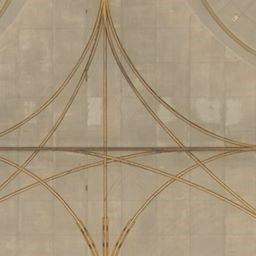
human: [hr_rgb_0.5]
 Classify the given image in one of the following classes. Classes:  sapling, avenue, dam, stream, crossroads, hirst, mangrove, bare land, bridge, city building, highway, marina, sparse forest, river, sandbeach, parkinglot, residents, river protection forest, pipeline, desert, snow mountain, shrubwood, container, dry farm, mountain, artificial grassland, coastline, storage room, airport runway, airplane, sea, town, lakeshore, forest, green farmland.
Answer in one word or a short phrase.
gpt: airport runway